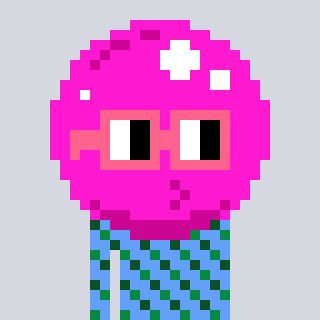
a pixel art character with square pink glasses, a bubblegum-shaped head and a blue-colored body on a cool background